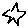
Label: star